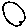
Label: circle